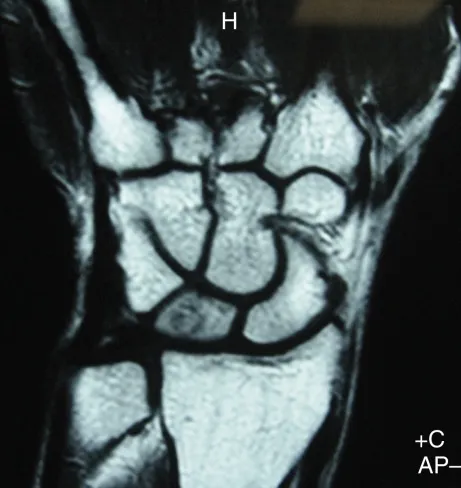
Preoperative computed tomography scan showing the patient's wrist before second surgery. Nidus of the osteoma can easily be seen.
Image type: radiology (mri)